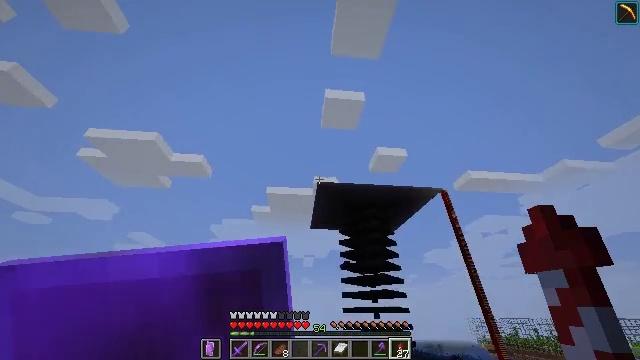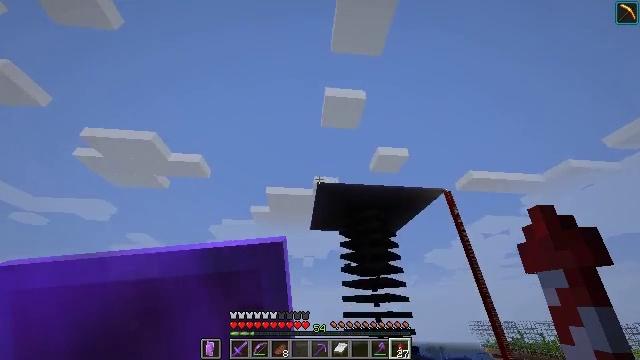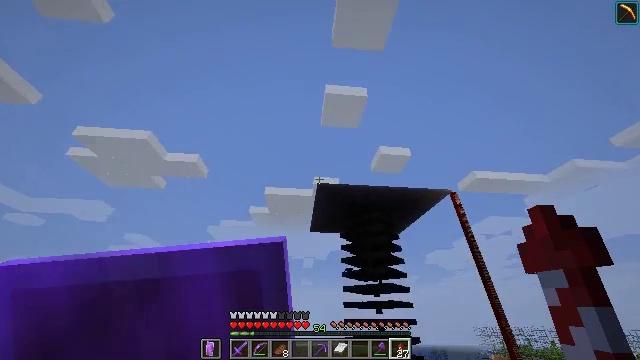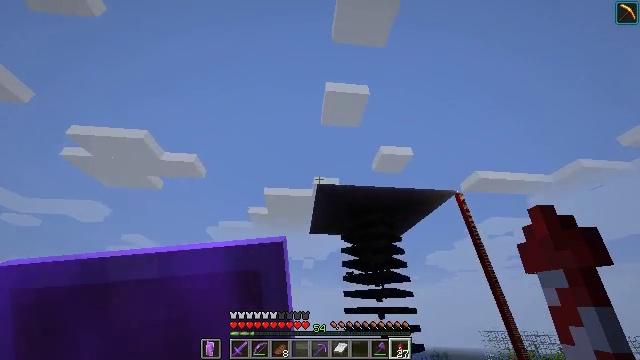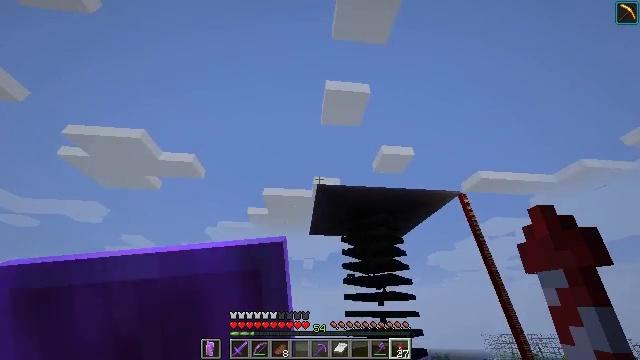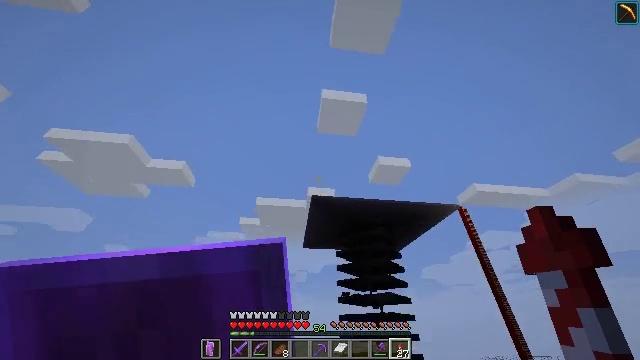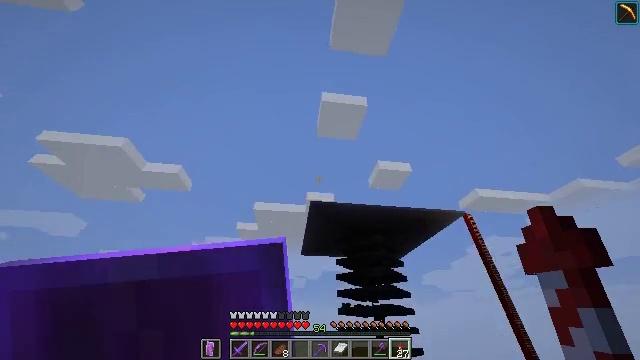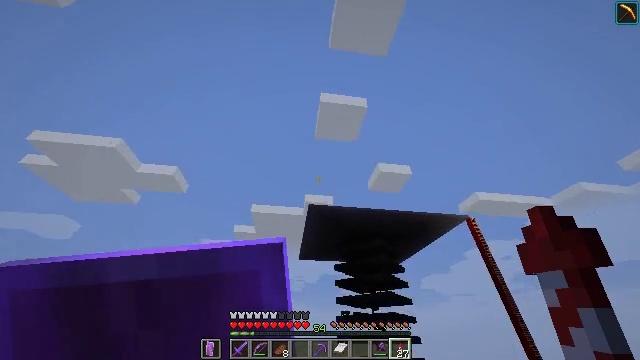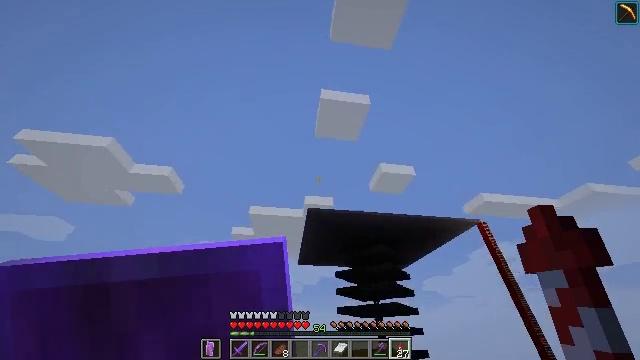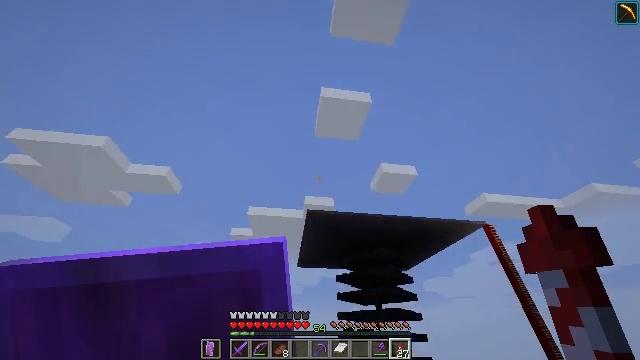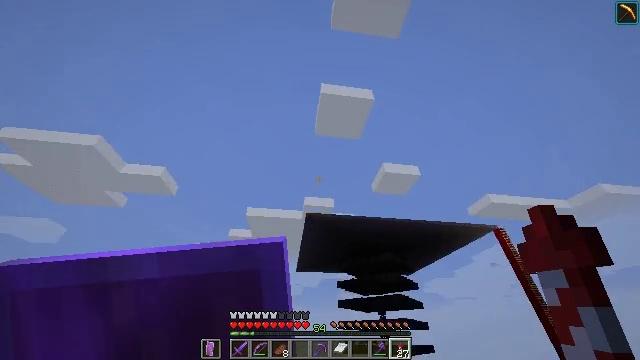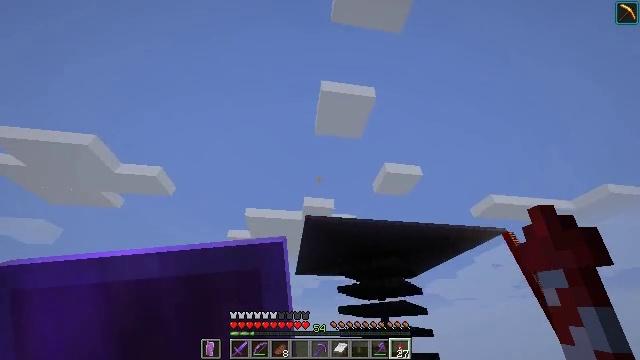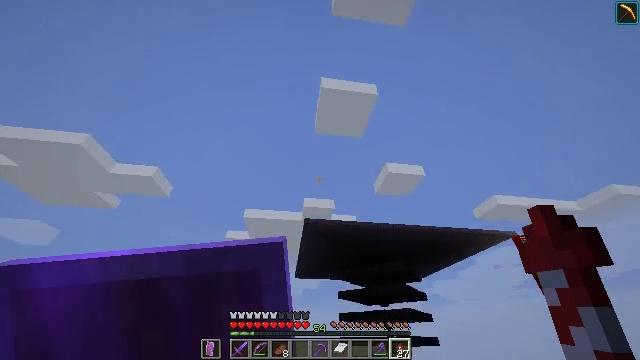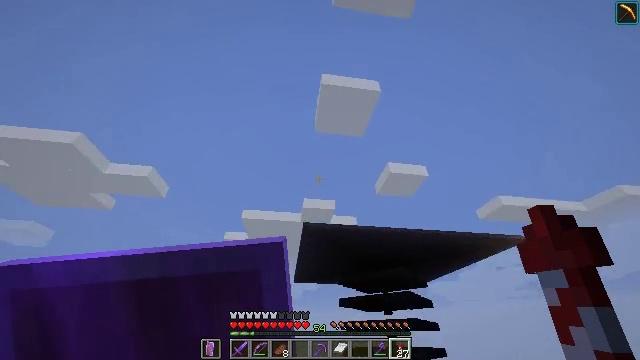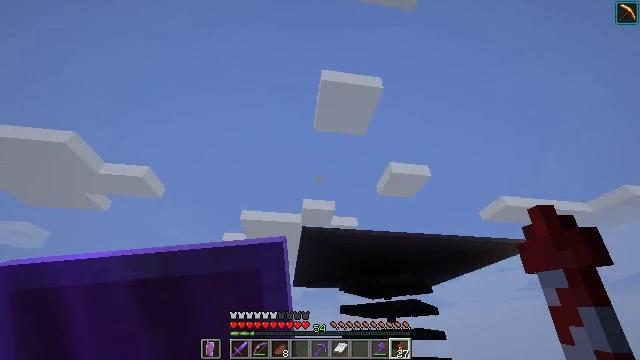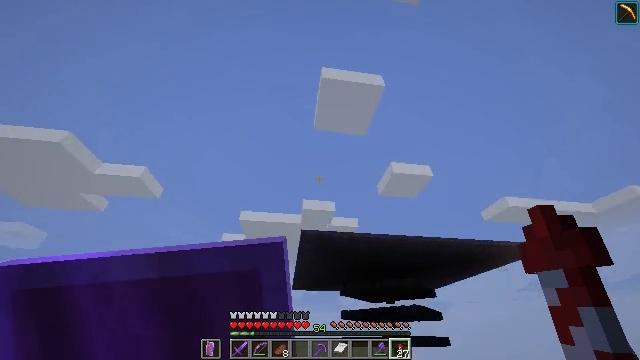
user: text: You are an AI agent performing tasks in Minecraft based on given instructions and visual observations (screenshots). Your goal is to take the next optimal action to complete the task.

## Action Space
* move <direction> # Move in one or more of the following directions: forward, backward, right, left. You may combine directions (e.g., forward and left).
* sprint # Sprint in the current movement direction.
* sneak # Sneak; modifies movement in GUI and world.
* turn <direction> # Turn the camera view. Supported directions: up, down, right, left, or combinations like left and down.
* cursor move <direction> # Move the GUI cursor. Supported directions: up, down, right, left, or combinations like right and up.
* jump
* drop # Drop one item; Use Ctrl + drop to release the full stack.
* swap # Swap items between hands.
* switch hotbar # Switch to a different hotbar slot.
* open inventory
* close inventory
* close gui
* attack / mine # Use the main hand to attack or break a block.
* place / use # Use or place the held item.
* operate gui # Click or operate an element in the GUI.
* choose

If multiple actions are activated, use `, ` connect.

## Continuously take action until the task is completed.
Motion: motion action
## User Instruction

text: Craft paper with the crafting table.
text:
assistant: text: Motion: move forward, sprint, jump
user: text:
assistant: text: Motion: move forward, sprint, jump
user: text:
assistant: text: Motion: move forward, sprint, jump
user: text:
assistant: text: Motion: move forward, sprint, jump
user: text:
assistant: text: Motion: move forward, sprint, turn right and up, jump
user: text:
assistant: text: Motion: move forward, sprint, turn up, jump
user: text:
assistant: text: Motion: move forward, sprint, jump
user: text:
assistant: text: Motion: move forward, sprint, jump
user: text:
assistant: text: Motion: move forward, sprint, jump
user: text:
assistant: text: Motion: move forward, sprint, jump
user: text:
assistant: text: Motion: move forward, sprint, jump
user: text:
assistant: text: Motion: move forward, sprint, jump
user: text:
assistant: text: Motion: move forward, sprint, jump
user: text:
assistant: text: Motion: move forward, sprint, jump
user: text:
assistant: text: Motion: move forward, sprint, jump
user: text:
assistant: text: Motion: move forward, sprint, jump
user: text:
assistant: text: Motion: move forward, sprint, jump
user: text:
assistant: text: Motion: move forward, sprint, jump
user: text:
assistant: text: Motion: move forward, sprint, jump
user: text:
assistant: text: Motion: move forward, sprint, jump
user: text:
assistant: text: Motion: move forward, sprint, jump
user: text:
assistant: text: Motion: move forward, sprint, jump
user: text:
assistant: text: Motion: move forward, sprint, jump
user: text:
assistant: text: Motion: move forward, sprint, turn down, jump
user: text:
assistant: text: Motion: move forward, sprint, turn left and down, jump
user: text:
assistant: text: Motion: move forward, sprint, turn left and down, jump
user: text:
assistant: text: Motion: move forward, sprint, turn left and down, jump
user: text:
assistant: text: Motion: move forward, sprint, turn left and down, jump
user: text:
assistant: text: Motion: move forward, sprint, turn left and down, jump
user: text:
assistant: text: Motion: move forward, sprint, turn left and down, jump